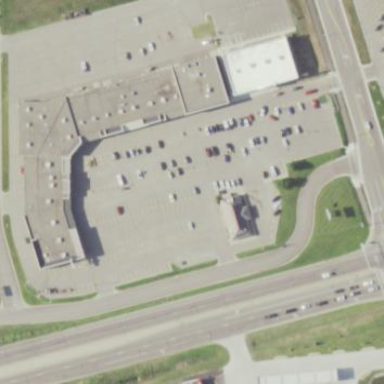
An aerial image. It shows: Retail area.